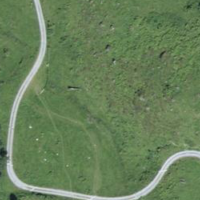
EUNIS habitat code: 24
Species observed at this site:
Maniola jurtina